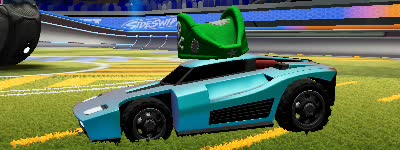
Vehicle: breakout